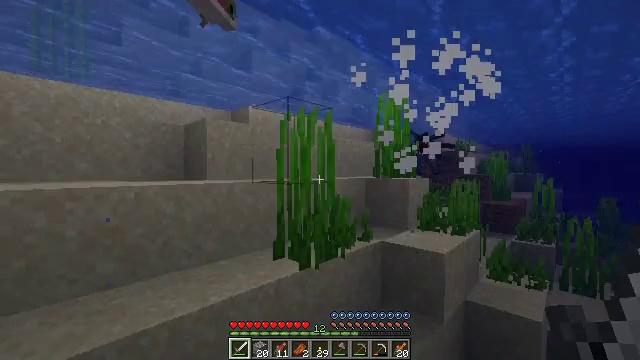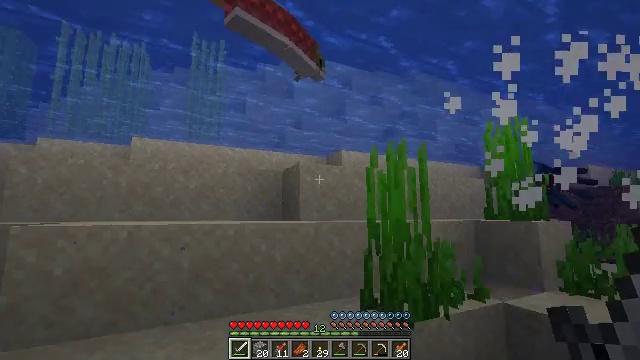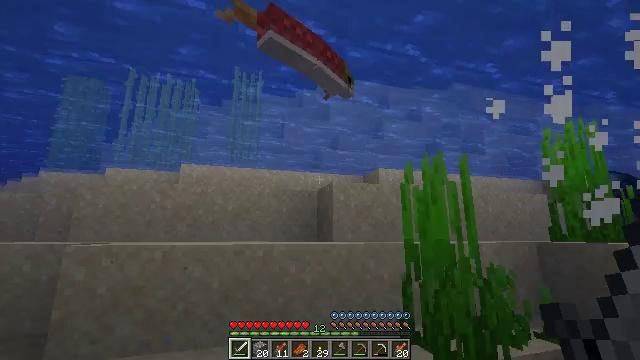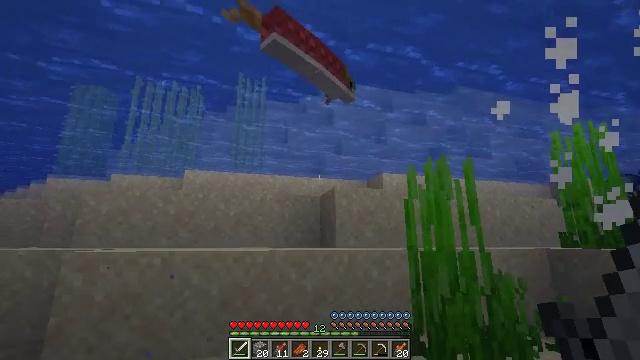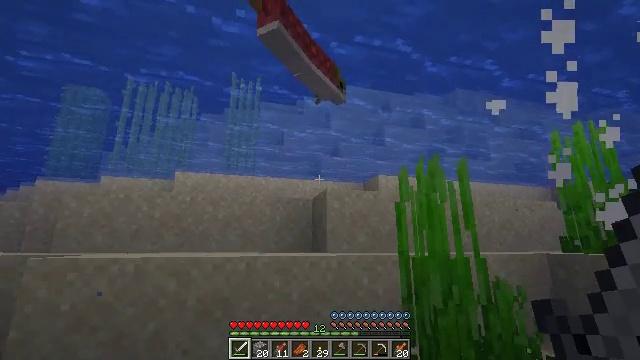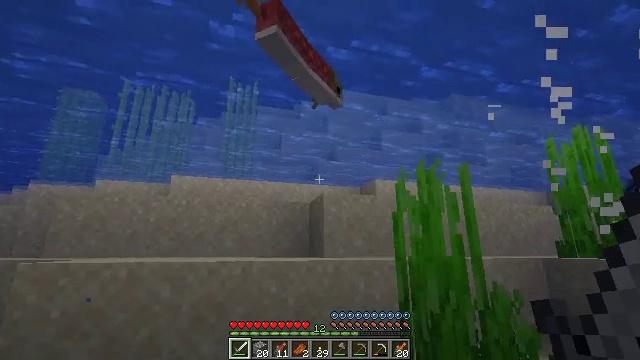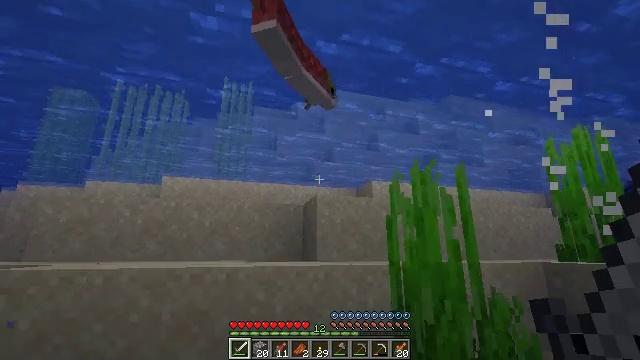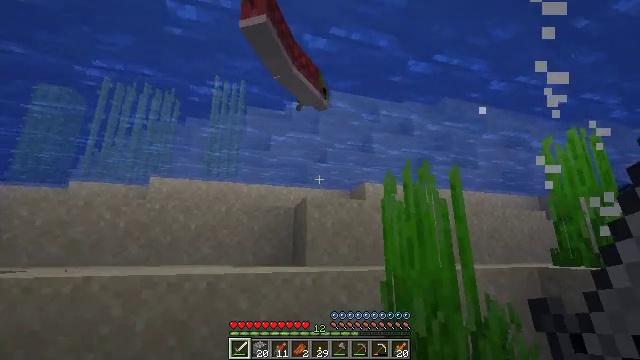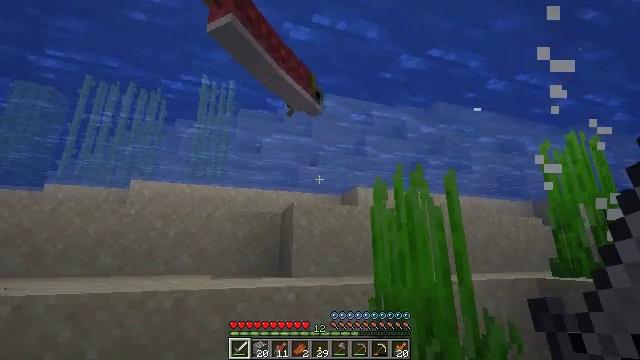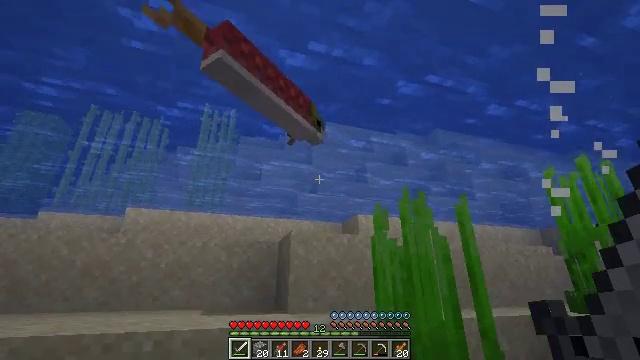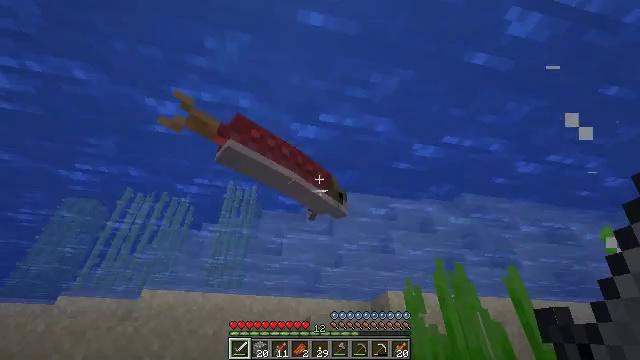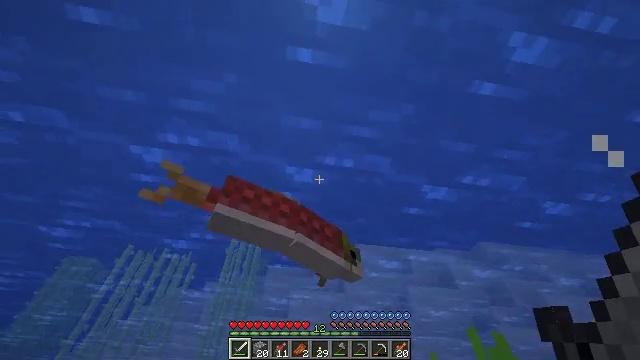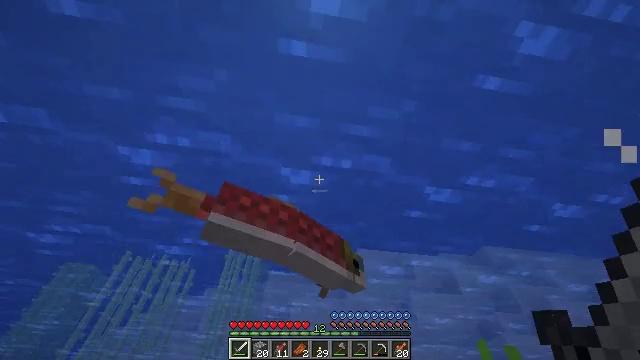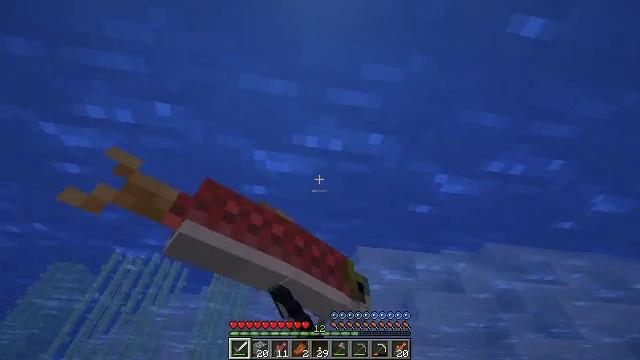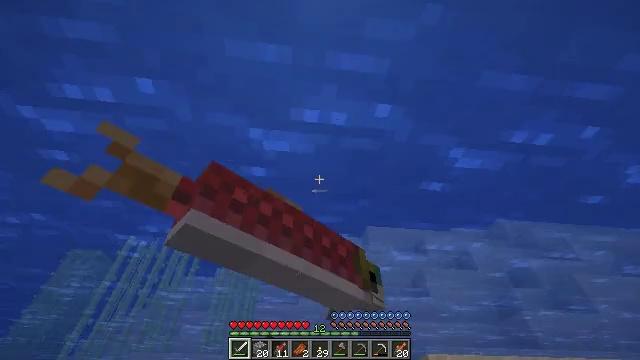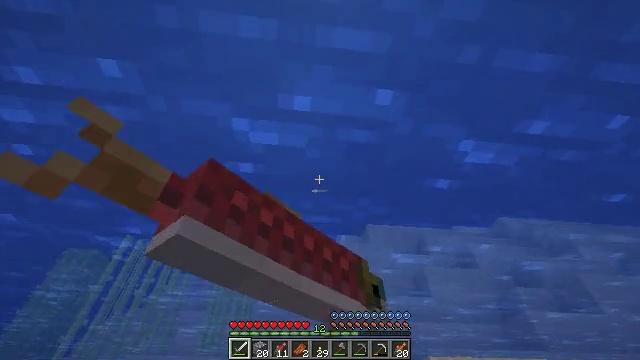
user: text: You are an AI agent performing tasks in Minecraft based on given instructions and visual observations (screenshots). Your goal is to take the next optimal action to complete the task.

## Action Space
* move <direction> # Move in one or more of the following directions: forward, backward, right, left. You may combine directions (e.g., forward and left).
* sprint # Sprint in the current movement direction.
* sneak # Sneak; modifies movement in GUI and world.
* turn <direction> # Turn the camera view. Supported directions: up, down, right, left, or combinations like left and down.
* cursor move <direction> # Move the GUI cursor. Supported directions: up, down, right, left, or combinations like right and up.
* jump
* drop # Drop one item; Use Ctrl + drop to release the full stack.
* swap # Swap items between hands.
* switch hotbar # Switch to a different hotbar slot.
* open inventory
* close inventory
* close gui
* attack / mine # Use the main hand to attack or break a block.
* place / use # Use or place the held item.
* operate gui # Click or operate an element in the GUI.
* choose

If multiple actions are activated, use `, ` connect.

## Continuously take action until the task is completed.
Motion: motion action
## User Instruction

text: Kill the salmon.
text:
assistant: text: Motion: move forward, turn left and up
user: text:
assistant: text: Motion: move forward, turn left and up
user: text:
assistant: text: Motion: move forward, turn left and up
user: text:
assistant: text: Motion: move forward
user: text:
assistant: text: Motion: move forward
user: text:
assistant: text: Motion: move forward
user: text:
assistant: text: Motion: move forward, turn right
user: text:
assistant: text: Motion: move forward, turn right
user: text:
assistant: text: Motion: move forward, turn up
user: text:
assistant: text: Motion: move forward, turn left and up
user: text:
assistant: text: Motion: move forward, turn left and up
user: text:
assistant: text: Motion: move forward, turn up, attack / mine
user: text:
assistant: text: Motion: move forward, attack / mine
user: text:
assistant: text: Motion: move forward, turn left and down
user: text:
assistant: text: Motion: move forward
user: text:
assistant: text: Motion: move forward, turn down
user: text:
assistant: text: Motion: move forward, turn down
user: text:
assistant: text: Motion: move forward, turn left and down
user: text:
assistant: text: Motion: move forward, turn left and down
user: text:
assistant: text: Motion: move forward
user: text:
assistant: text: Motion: move forward
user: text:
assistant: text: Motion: turn down
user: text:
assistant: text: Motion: turn left and down
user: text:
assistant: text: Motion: turn down
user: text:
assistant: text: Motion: turn right and down
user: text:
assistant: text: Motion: turn right and down
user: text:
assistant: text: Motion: turn right and down
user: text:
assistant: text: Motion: no_op
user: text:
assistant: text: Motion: no_op
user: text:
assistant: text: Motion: no_op